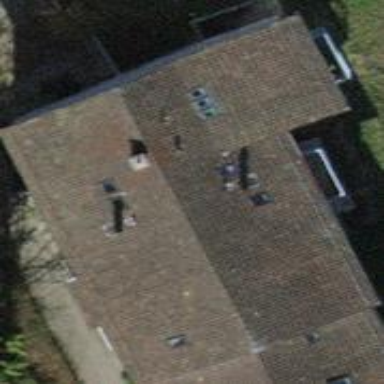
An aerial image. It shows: Apartments building with tiled roof.